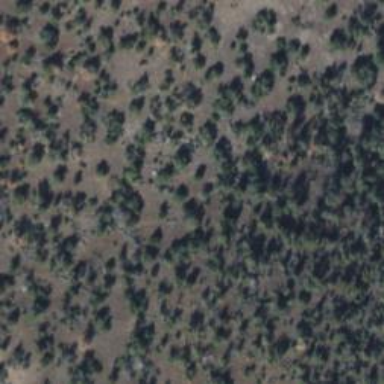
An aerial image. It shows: Patch of scrub vegetation.